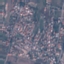
Land use / land cover class: Residential